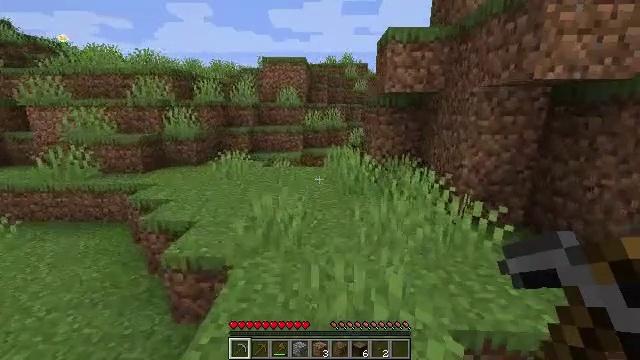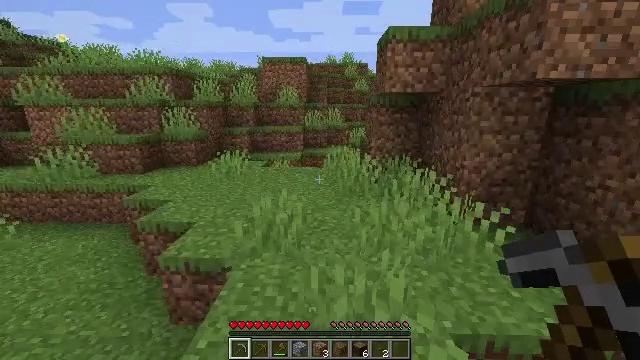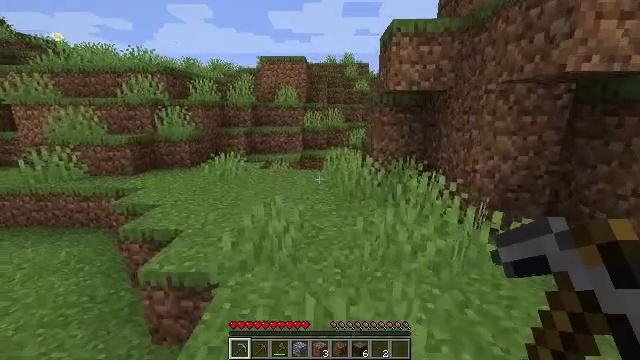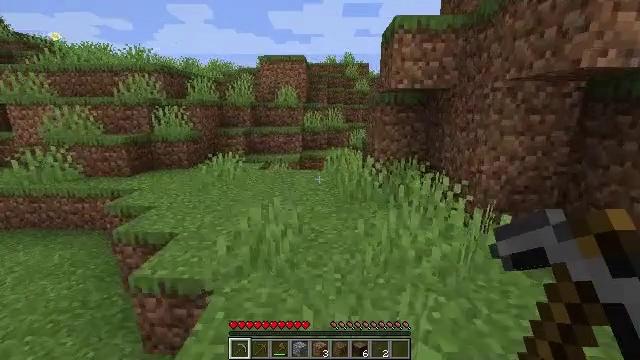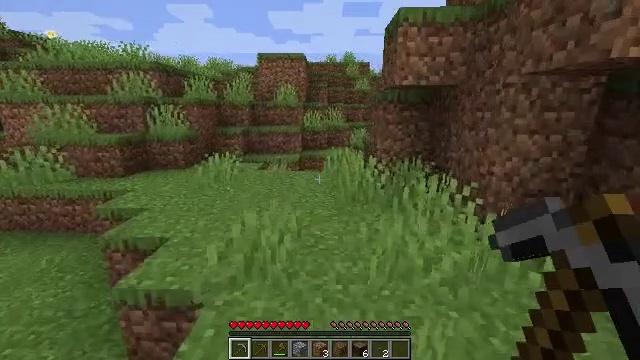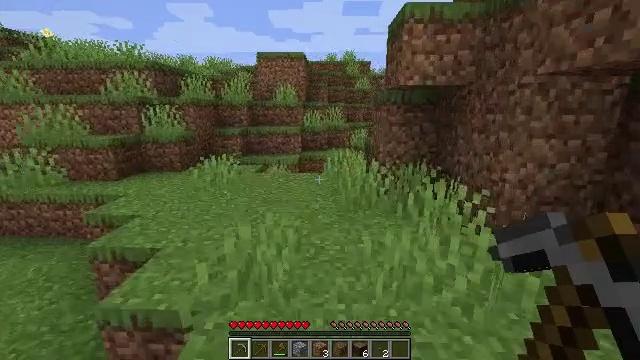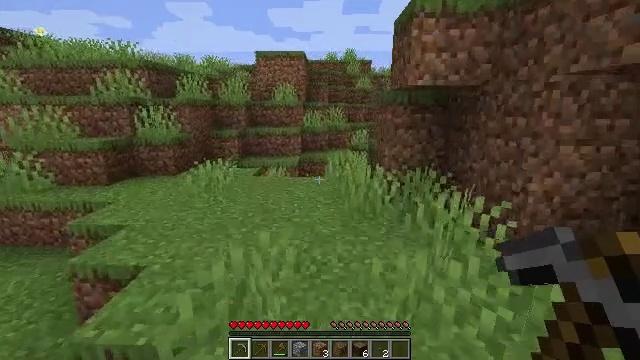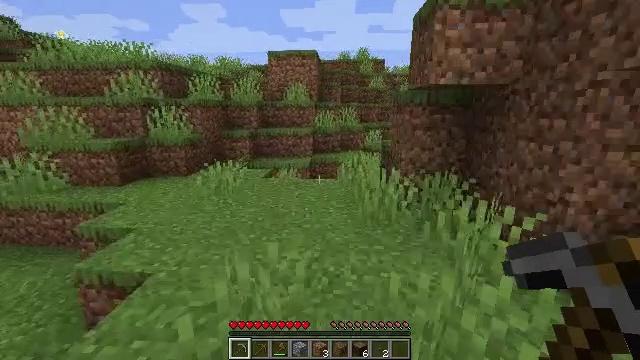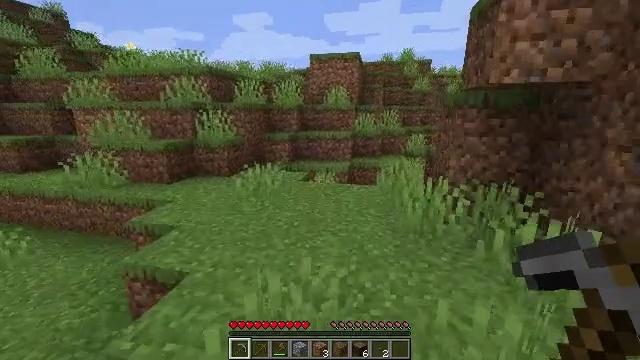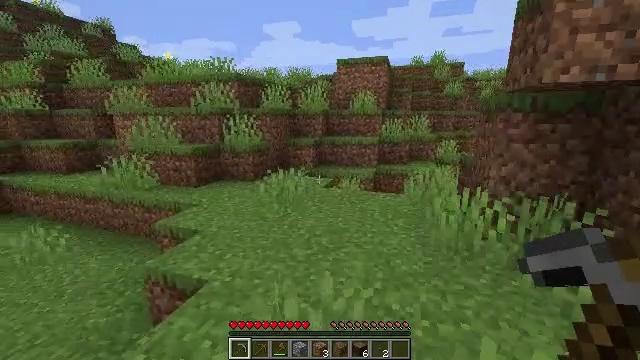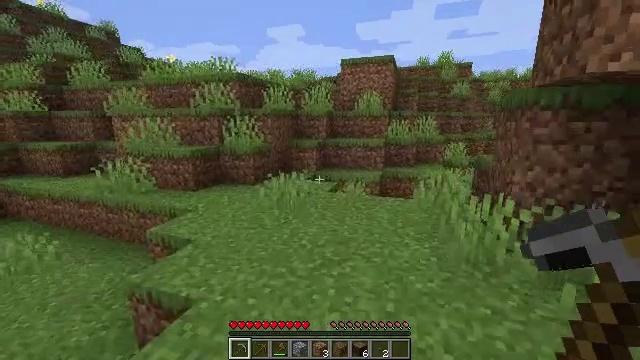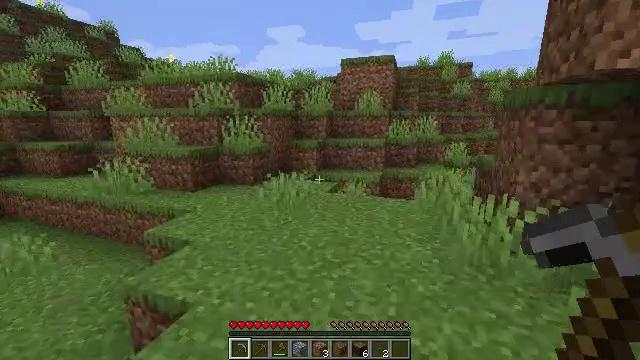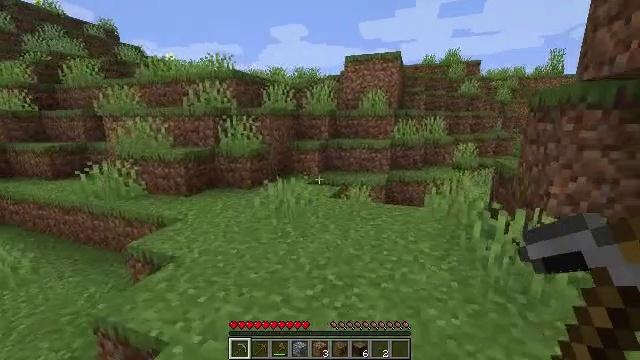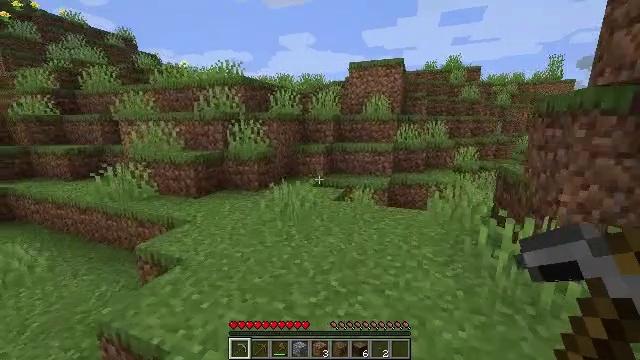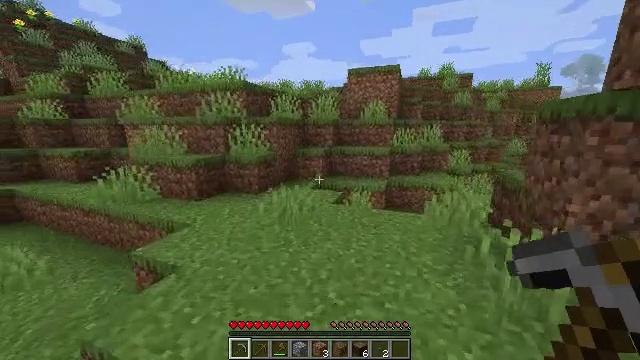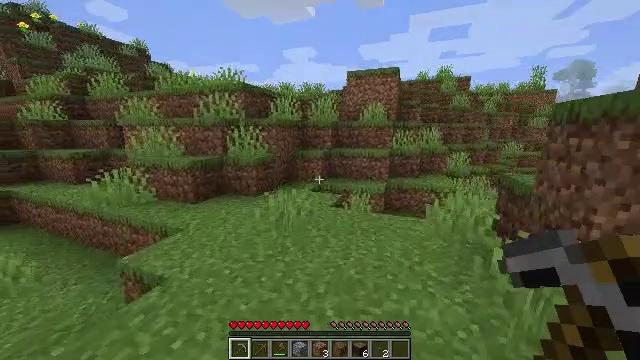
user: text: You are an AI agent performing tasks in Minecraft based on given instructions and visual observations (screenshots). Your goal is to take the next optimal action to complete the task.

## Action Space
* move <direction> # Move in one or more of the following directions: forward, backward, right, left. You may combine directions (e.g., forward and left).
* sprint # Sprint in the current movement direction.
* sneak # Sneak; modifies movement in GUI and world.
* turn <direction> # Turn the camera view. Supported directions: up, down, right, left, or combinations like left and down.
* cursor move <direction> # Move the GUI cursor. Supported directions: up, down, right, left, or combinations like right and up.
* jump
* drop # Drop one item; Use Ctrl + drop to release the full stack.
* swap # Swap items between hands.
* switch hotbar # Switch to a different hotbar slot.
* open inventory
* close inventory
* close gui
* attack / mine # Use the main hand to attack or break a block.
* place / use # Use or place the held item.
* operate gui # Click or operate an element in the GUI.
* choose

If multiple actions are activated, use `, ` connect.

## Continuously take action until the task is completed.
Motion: motion action
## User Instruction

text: Mine tall grass from the ground.
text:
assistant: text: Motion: move forward
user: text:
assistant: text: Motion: move forward
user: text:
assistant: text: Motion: move forward
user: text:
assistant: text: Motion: move forward
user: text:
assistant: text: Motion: move forward
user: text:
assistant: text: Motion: move forward
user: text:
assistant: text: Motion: move forward, turn left
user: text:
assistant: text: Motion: move forward, turn left
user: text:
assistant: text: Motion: move forward, turn left and up
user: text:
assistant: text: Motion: move forward
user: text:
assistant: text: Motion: move forward
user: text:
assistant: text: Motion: move forward, sprint
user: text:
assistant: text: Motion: move forward, sprint, turn left
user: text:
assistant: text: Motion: move forward, sprint
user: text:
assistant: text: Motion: move forward, sprint
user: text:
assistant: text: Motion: move forward, sprint
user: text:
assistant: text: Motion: move forward, sprint
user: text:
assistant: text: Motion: move forward, sprint
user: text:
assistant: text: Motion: move forward, sprint
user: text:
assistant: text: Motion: move forward, sprint
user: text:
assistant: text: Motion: move forward, sprint
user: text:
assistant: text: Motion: move forward, sprint, turn left
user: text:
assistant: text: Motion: move forward, sprint, turn left
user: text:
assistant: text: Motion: move forward, sprint
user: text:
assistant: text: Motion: move forward, sprint
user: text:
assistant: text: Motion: move forward, sprint
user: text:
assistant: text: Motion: move forward, sprint
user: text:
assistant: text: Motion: move forward, sprint
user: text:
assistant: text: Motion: move forward, sprint
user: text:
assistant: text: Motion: move forward, sprint